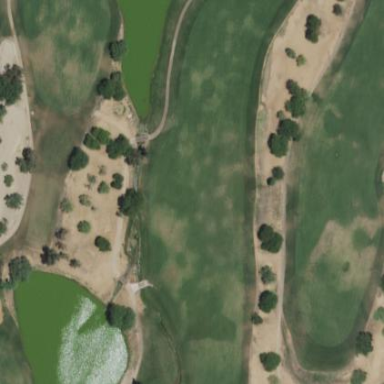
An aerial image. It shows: Grassy area designated as golf fairway.